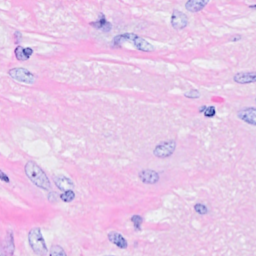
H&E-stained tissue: Breast